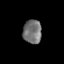
Tissue: skin
Cell type: Epithelial cells
Senescence score: 0.1973
Nuclear area (px): 430
Mean DAPI intensity: 115.947